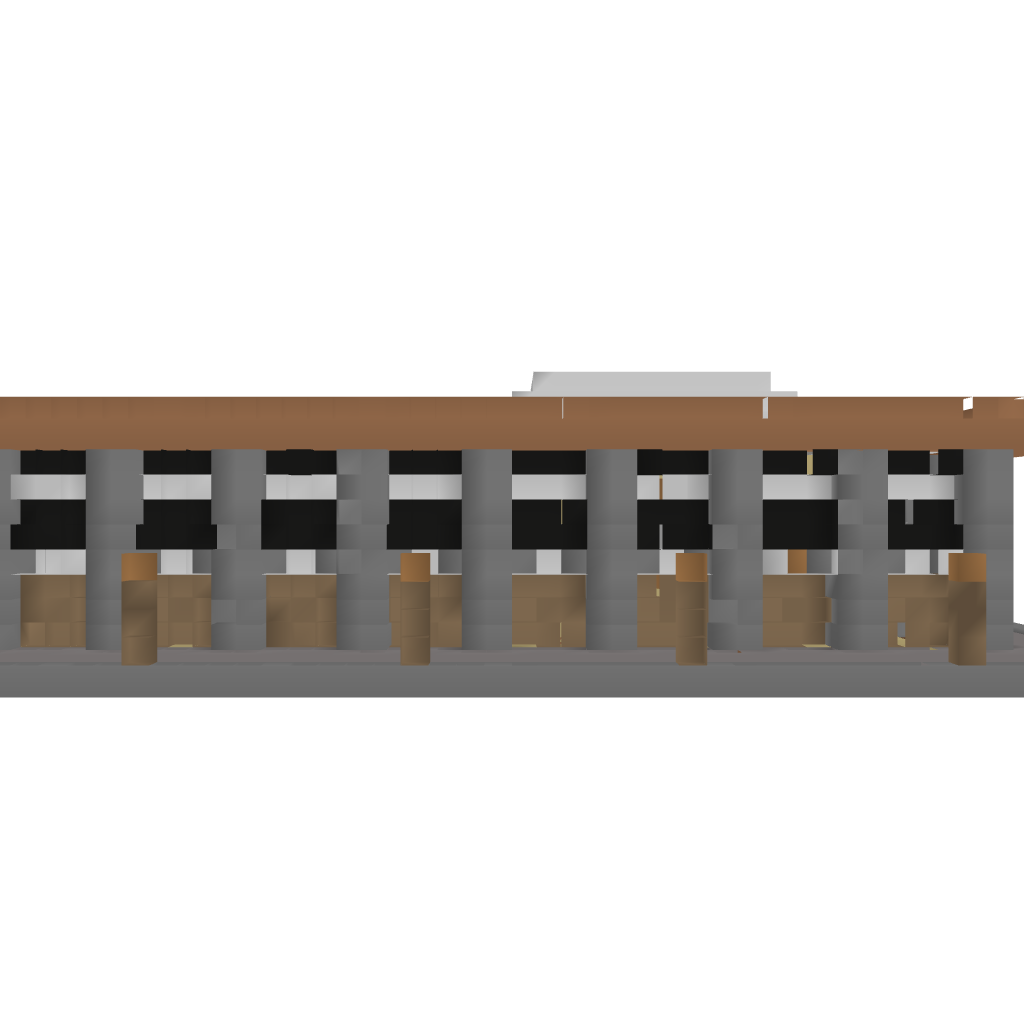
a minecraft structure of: School